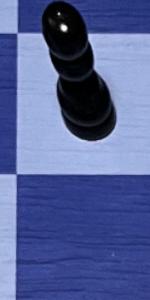
Label: Empty